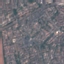
Land use / land cover class: Residential